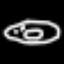
Label: donut